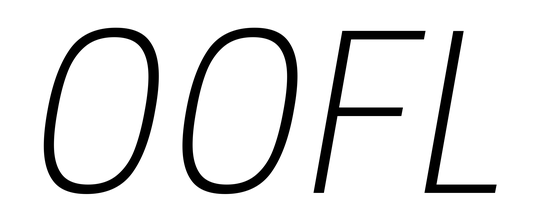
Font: Poppins-ExtraLightItalic